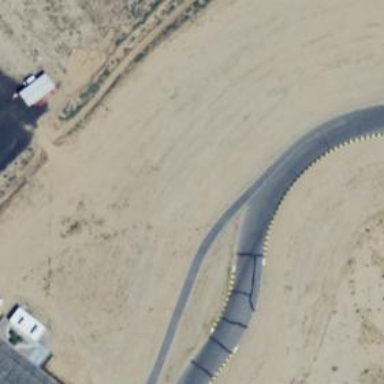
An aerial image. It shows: Asphalt raceway.